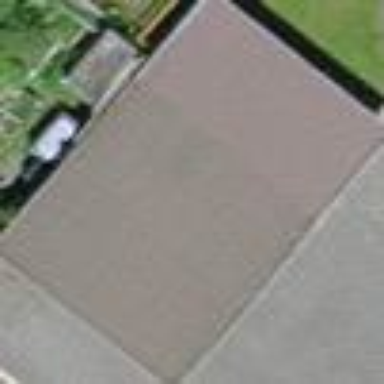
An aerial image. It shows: Garage.